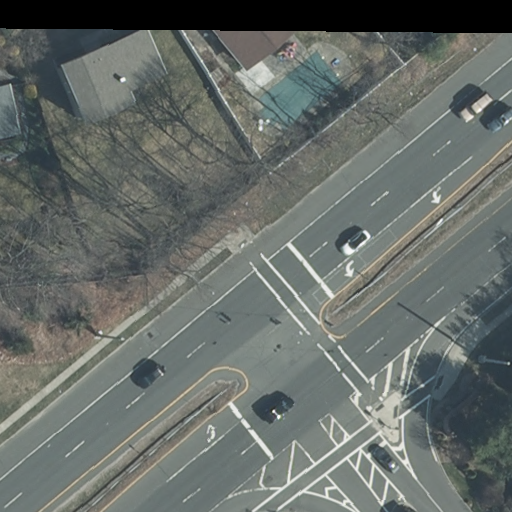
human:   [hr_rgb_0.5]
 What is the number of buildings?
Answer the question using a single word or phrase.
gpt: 3

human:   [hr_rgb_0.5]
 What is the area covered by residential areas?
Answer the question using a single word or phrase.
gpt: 10632m2

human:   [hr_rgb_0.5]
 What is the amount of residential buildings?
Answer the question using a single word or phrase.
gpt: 3

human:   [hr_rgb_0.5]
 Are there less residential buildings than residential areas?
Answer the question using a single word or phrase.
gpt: no

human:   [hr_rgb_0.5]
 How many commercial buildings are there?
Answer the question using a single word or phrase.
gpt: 0

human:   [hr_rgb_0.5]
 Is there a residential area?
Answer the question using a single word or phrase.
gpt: yes

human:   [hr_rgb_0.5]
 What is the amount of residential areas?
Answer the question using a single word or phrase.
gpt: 2

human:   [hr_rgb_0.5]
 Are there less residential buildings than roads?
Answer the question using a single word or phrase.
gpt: yes

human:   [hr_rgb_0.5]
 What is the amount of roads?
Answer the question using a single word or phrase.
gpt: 7

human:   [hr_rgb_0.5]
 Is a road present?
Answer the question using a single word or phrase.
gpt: yes

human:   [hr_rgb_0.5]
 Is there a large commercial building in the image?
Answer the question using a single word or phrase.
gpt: no

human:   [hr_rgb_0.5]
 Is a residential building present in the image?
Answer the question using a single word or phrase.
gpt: yes

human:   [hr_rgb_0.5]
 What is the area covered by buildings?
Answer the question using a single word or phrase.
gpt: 629m2

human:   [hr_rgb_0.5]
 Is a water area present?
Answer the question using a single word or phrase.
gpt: no

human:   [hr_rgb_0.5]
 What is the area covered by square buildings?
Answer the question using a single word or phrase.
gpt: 0m2

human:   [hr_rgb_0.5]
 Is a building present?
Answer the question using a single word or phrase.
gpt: yes

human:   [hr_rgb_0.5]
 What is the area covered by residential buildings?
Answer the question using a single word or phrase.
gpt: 629m2

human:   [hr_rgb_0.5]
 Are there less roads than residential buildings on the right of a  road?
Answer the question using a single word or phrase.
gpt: no

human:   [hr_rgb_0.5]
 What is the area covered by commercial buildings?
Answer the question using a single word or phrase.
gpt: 0m2

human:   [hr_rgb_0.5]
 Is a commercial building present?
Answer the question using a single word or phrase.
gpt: no

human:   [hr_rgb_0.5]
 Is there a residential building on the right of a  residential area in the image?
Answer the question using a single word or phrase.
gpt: no

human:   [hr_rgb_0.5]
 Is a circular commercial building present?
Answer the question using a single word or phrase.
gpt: no

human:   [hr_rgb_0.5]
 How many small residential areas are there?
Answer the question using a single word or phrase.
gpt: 1

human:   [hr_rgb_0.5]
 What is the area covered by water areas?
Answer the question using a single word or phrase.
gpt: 0m2

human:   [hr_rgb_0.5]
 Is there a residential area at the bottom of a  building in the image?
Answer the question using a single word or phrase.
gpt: yes

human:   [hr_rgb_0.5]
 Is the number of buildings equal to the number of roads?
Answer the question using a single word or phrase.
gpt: no

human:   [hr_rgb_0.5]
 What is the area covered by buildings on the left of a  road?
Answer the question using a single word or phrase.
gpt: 629m2

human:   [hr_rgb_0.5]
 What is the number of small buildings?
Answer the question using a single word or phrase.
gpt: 0

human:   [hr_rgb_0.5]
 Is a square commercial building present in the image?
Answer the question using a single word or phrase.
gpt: no

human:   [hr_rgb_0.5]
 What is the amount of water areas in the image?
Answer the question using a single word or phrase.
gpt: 0

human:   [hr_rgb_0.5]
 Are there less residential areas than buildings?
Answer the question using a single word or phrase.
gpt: yes

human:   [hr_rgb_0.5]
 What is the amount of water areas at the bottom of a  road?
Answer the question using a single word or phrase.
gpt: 0

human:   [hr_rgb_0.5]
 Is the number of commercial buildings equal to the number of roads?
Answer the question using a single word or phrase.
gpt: no

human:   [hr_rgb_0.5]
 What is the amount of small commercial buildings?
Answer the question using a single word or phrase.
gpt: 0

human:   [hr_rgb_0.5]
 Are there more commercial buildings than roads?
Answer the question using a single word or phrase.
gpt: no

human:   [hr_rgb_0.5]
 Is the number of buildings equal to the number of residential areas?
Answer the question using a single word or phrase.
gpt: no

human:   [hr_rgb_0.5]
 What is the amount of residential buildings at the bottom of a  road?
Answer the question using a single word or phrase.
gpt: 0

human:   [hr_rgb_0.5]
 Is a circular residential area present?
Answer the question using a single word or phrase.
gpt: no

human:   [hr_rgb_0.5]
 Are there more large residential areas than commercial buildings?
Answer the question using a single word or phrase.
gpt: yes

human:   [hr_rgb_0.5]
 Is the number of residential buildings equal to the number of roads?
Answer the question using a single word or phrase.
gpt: no

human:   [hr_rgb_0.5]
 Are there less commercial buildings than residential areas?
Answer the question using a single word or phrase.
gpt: yes

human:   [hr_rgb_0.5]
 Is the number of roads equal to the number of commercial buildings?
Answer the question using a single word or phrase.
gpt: no

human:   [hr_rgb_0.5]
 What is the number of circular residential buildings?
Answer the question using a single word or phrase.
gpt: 0

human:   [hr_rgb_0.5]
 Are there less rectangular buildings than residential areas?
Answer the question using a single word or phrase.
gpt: no

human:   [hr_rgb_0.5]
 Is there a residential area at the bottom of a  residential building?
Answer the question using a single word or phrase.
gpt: yes

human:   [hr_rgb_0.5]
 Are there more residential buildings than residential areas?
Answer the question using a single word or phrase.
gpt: yes

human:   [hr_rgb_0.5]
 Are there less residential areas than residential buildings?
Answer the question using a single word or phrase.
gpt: yes

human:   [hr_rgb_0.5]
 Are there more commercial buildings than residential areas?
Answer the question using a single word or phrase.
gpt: no

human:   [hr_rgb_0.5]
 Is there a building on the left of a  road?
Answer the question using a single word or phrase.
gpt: yes

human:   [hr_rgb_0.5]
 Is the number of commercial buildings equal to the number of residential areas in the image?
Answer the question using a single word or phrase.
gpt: no

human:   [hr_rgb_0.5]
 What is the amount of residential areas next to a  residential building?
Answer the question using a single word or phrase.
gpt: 2

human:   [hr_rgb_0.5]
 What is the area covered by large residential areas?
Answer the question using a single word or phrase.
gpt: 10632m2

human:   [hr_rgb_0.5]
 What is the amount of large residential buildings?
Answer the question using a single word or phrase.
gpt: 0

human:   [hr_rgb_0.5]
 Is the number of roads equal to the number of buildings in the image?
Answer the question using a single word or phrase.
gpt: no

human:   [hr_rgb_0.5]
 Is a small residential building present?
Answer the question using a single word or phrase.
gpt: no

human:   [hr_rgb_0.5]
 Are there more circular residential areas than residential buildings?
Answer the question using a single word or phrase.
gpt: no

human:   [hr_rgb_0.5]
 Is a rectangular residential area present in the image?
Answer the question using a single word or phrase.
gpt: yes

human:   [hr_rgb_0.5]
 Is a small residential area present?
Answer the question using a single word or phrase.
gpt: yes

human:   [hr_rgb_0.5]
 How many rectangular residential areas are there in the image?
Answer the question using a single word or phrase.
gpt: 2

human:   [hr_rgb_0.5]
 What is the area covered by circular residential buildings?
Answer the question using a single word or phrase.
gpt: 0m2

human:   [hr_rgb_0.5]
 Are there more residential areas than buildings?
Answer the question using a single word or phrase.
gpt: no

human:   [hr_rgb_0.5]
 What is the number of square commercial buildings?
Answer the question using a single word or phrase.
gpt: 0

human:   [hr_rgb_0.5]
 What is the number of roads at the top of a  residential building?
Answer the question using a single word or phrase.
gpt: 0

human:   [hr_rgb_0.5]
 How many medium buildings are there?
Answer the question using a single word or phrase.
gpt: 3